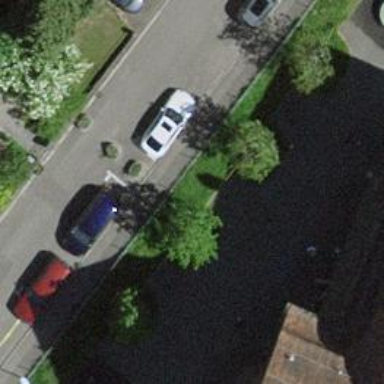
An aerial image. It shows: Bollard barrier.